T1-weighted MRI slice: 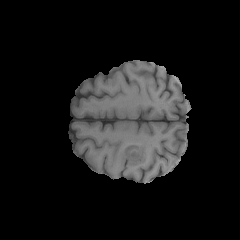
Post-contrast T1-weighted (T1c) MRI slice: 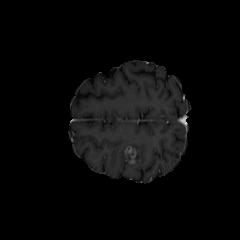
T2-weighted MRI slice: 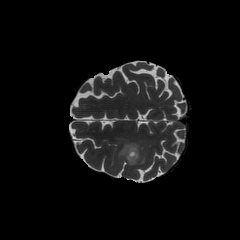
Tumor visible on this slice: yes